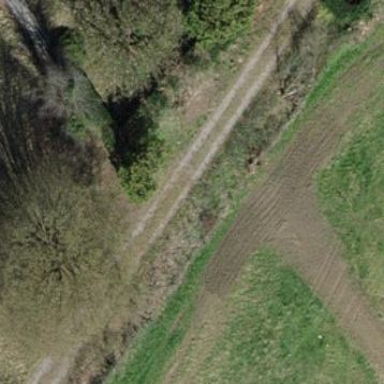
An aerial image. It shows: Hedge barrier.